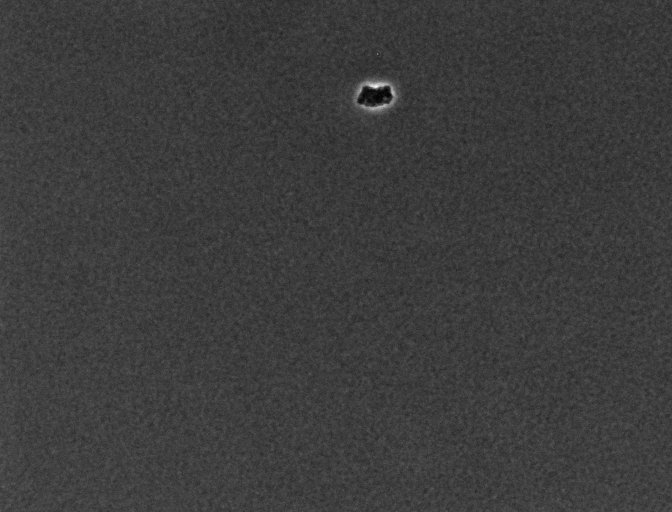
Phase contrast microscopy, 20x objective, 3 h incubation